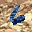
Label: 6